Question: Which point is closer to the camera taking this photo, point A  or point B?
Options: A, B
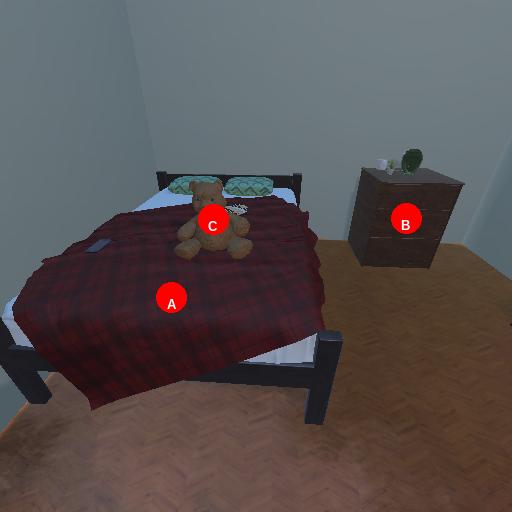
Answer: A